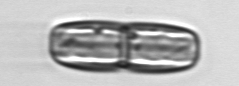
Label: Ephemera